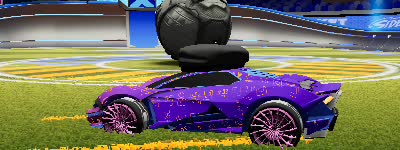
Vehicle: werewolf